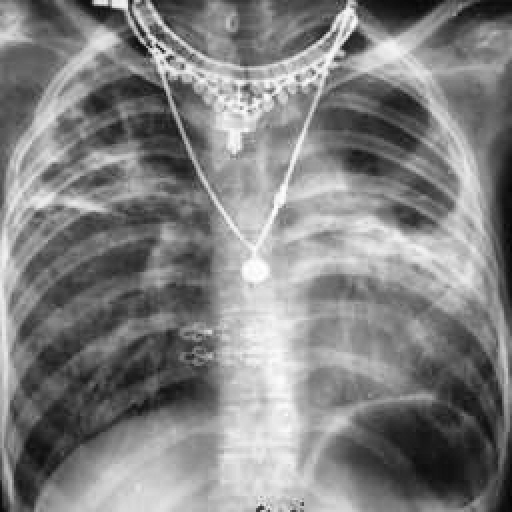
Finding: TUBERCULOSIS